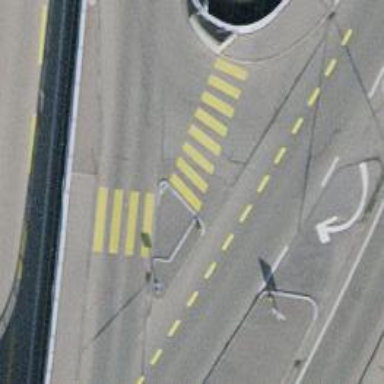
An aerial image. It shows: Secondary link road on asphalt bridge.